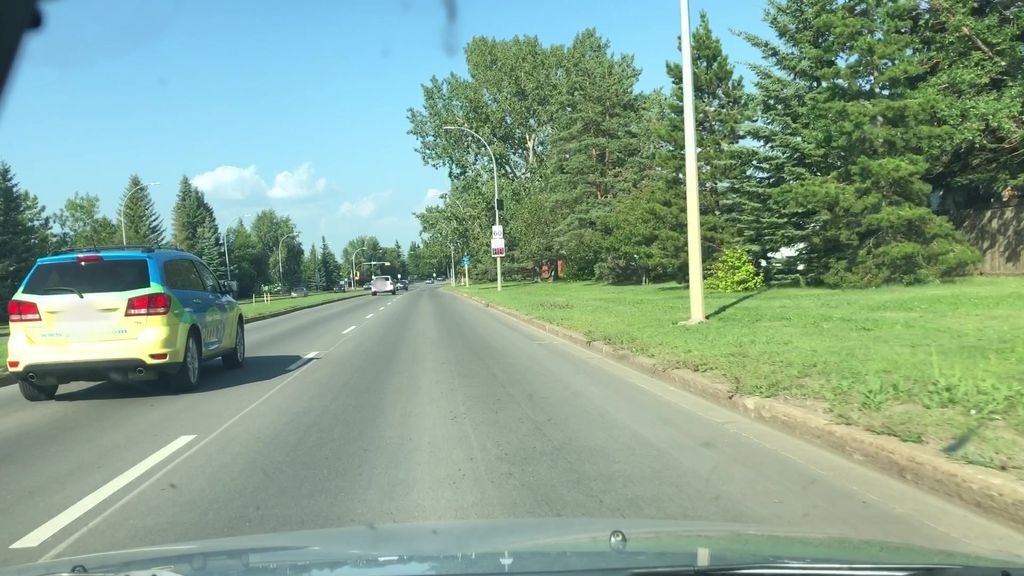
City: edmonton